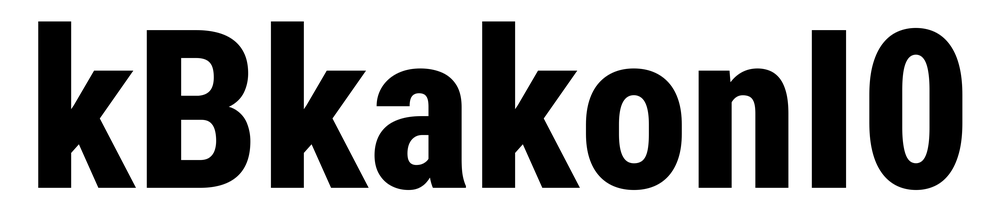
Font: Roboto_Condensed_ExtraBold